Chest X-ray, PA view. Patient: 39 years old, sex F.
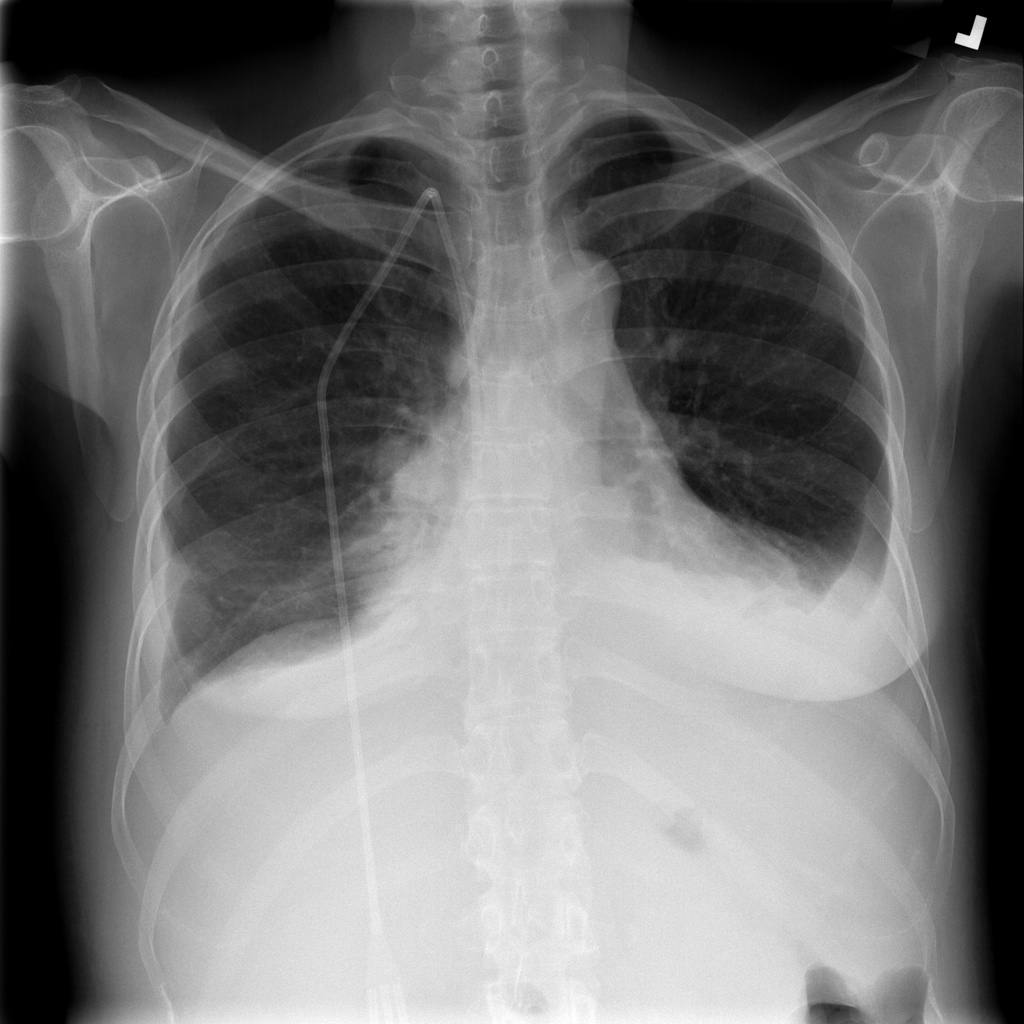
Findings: No Finding